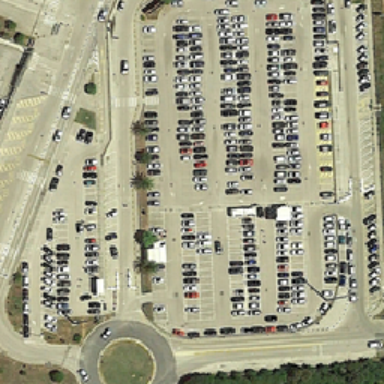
There is a parking lot inside the parking lot .